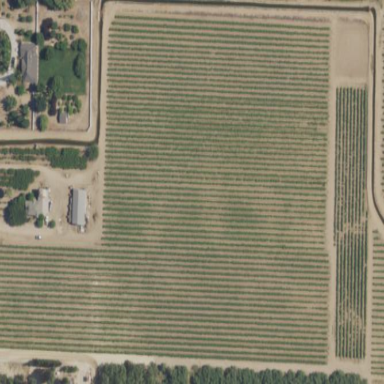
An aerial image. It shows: Vineyard.